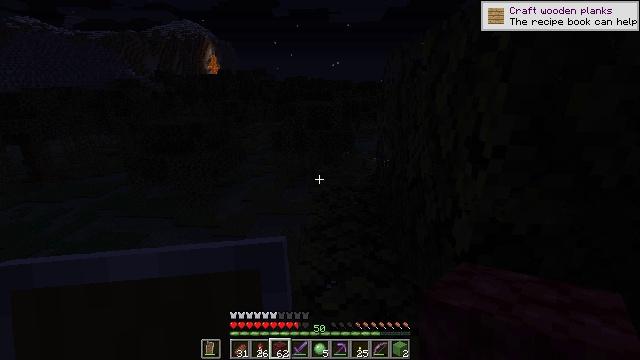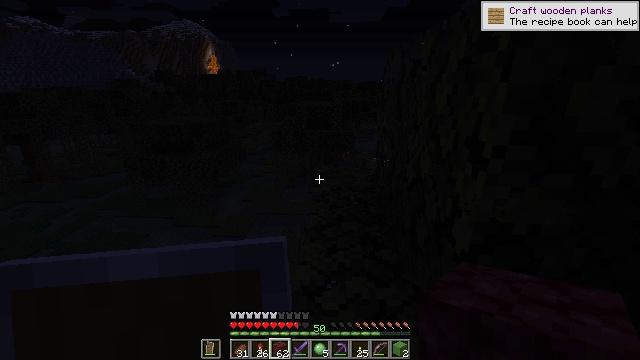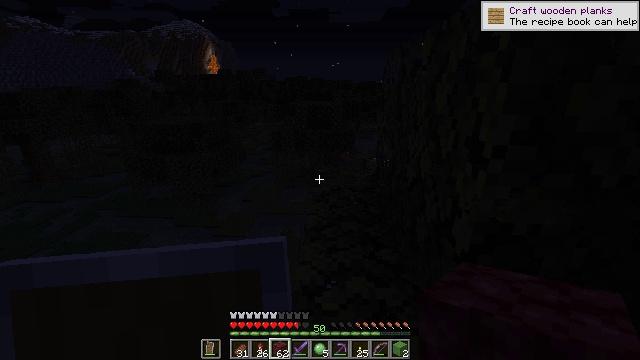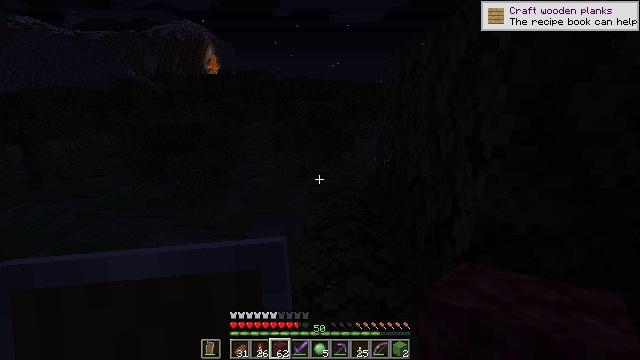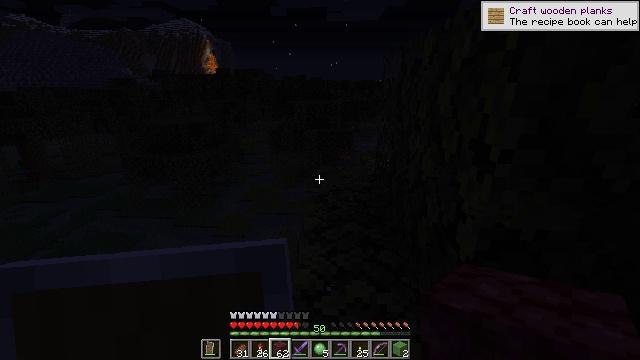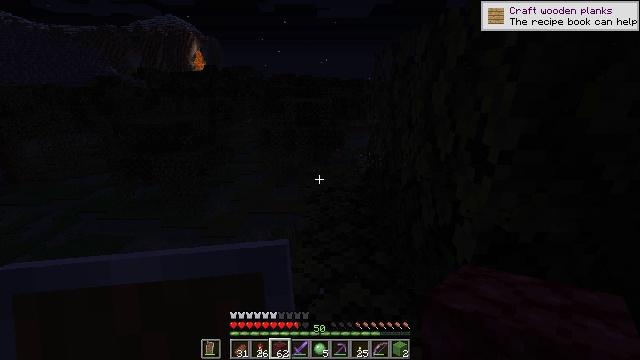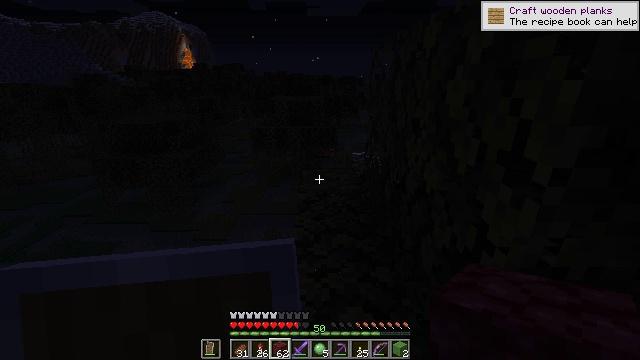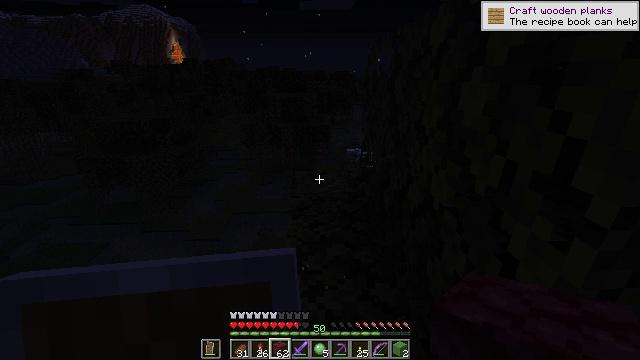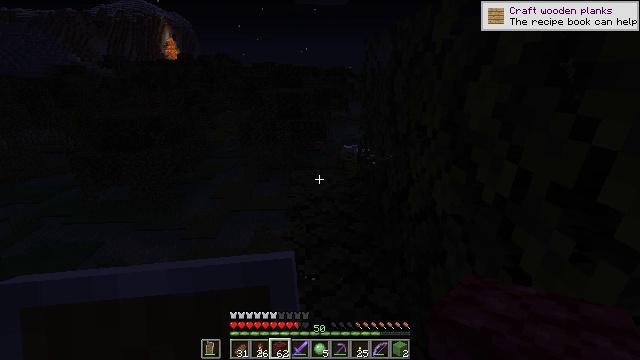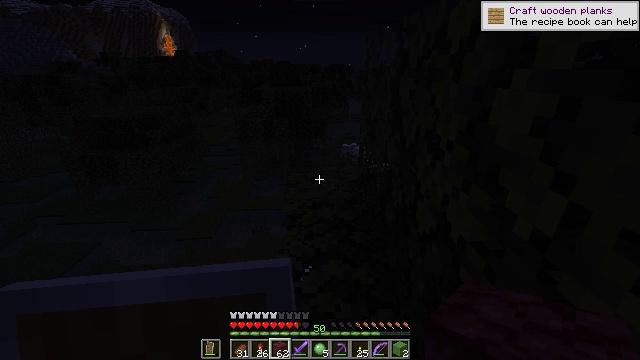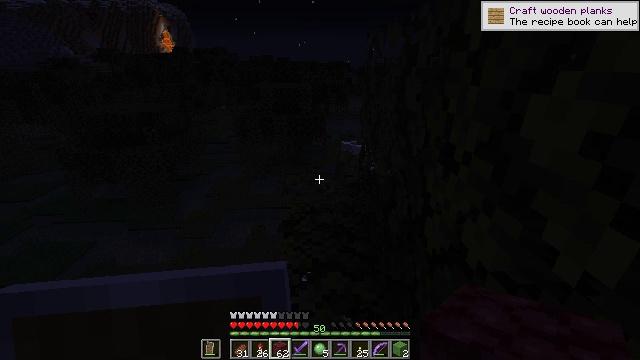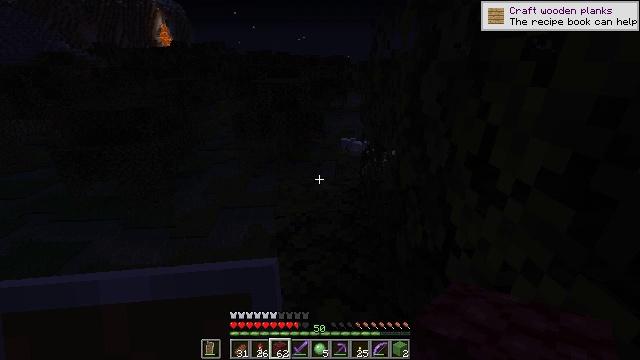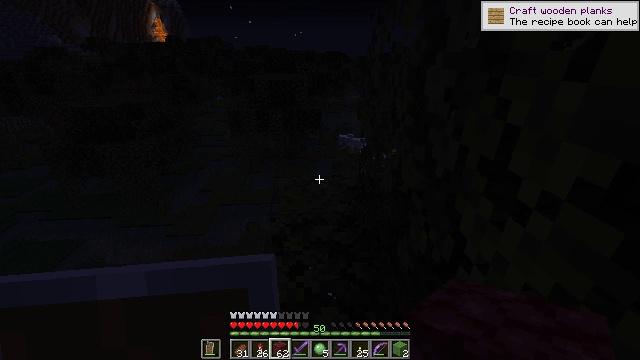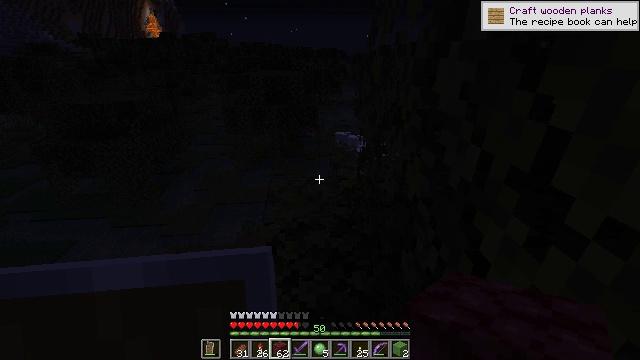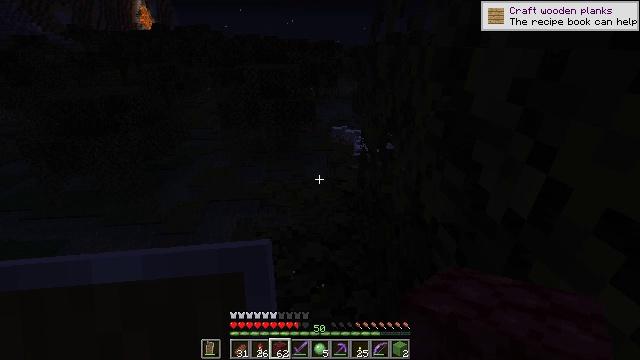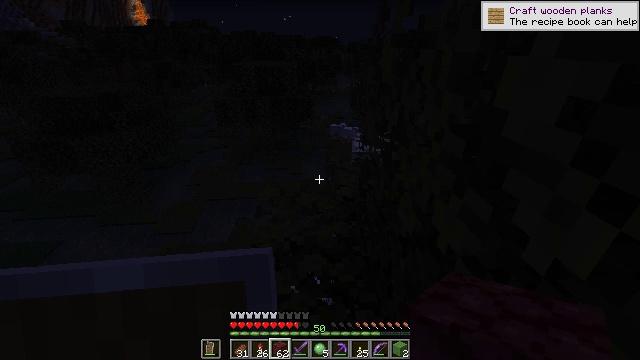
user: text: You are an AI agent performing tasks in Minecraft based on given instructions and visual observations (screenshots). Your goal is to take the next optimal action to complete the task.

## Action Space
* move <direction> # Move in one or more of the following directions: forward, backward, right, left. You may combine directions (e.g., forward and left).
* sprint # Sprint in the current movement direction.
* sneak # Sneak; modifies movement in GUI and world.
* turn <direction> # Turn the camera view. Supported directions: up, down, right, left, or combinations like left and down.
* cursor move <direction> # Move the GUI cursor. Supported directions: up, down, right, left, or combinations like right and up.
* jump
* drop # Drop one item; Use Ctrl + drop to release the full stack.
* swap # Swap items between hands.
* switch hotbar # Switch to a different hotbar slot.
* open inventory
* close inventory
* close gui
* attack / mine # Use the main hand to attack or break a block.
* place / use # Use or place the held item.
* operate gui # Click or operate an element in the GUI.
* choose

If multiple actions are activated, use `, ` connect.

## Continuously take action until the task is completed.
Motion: motion action
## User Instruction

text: Hunt a slime.
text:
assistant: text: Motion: no_op
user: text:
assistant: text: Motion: no_op
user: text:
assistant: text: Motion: no_op
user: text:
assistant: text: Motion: move forward
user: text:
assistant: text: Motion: move forward, turn right
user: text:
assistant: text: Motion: move forward, turn right
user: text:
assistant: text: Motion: move forward, turn right
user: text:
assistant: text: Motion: move forward
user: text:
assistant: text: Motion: move forward
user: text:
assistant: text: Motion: move forward
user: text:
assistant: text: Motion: move forward, turn down
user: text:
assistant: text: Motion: move forward
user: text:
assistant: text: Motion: move forward
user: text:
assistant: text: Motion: move forward, turn down
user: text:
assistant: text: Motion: move forward
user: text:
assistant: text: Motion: move forward
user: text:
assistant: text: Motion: move forward
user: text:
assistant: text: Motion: move forward
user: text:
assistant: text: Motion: move forward
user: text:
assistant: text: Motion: move forward, turn down
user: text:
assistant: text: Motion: move forward, turn down
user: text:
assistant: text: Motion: move forward, turn down
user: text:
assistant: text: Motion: move forward, turn down
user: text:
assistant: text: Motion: turn down
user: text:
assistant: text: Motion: turn down
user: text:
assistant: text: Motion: turn down
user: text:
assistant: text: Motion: turn left and down
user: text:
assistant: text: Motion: turn left and down
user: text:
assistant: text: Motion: turn left and down
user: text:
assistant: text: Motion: turn left and down